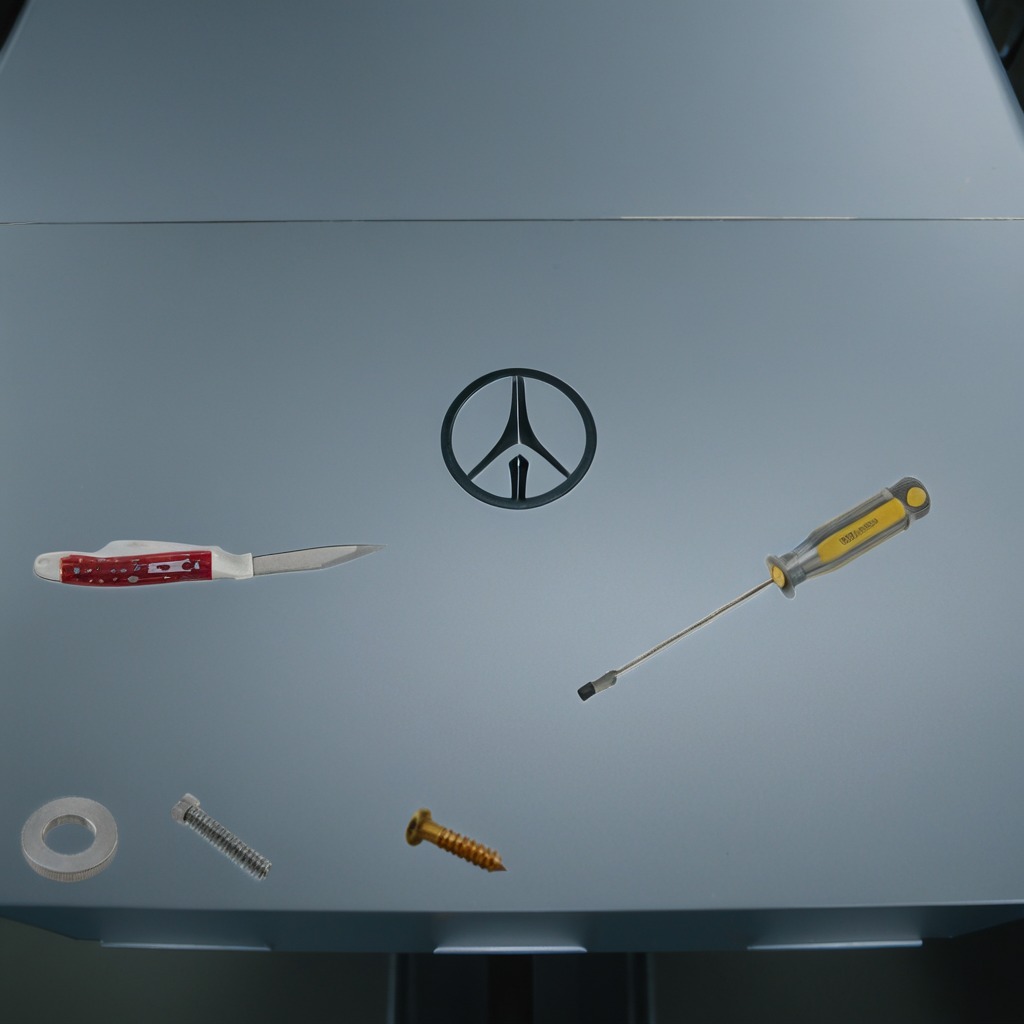
A utility knife, a flat metal washer, a metal machine screw, a coiled metal spring, and a screwdriver are lying on the toolbox surface.